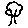
Label: tree